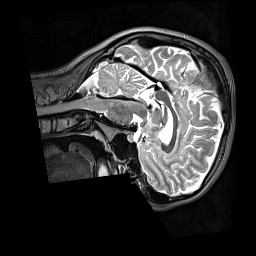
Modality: T2w
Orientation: sagittal
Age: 19
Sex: female
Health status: healthy
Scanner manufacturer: siemens
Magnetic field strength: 3 T
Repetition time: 3.2 s
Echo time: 0.568 s